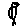
Label: bird